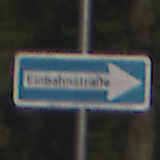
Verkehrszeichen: EinbahnstrasseRechtsweisend
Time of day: MorningAfternoon
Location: Outdoor (Nature)
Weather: Clear
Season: Winter
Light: Natural